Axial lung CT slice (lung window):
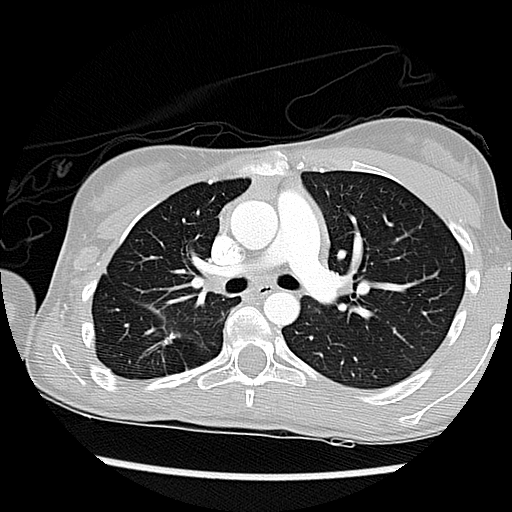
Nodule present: no